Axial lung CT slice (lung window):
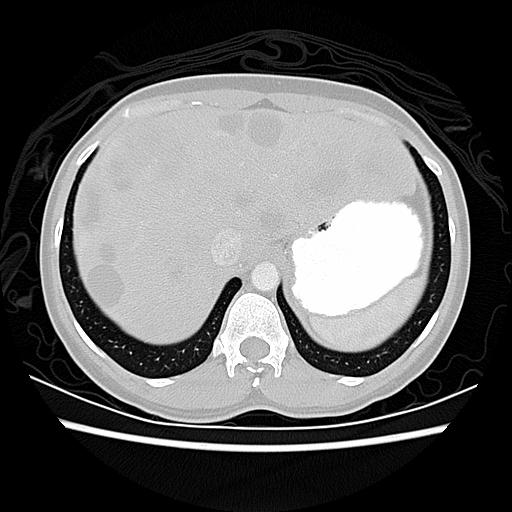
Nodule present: no